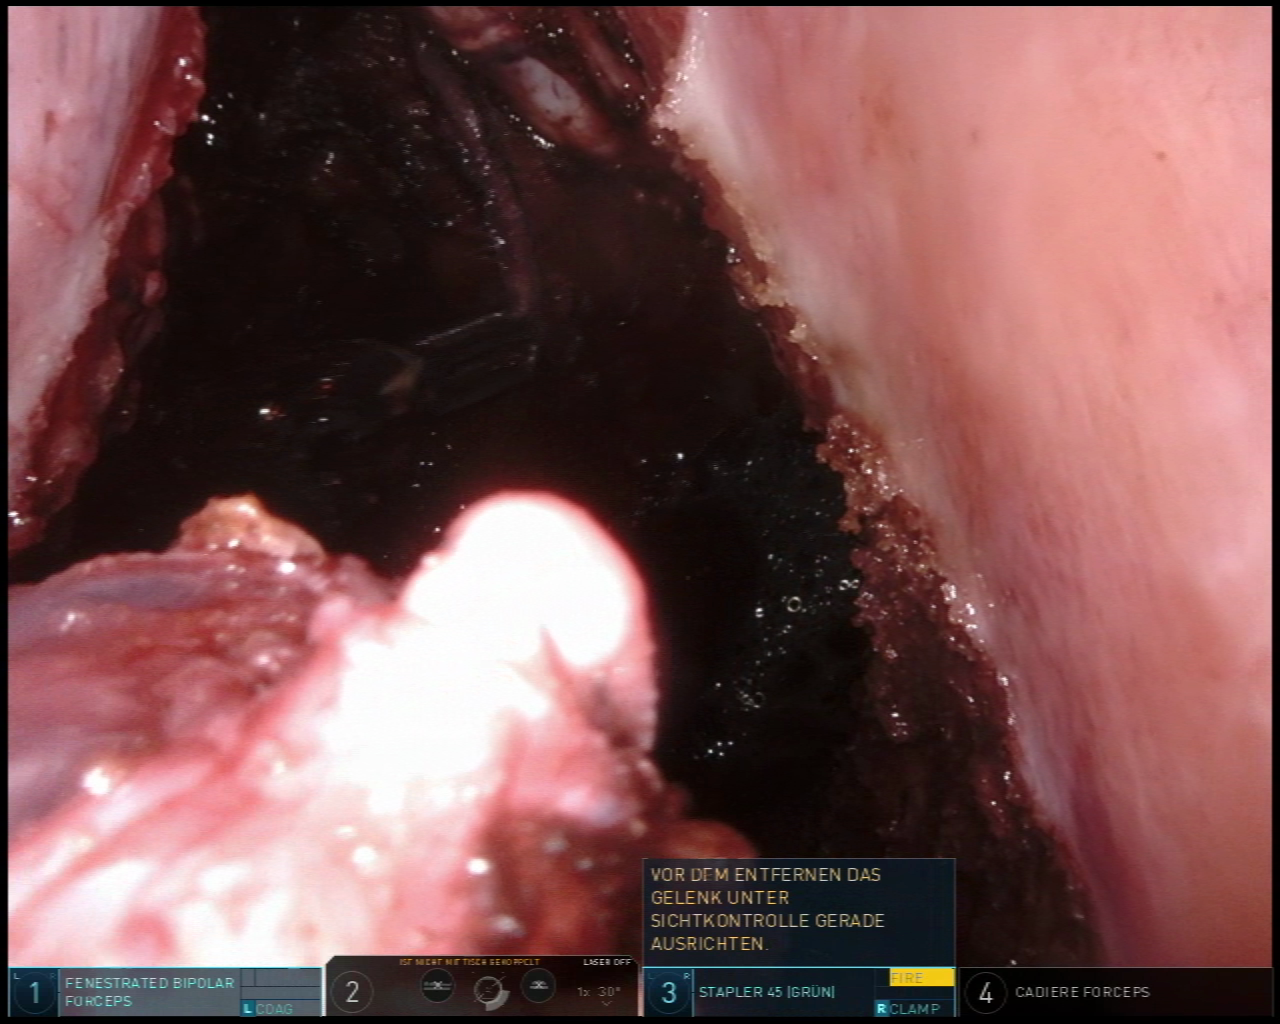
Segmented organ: vesicular_glands
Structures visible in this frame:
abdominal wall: no
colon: no
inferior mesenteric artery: no
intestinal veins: no
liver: no
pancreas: no
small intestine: no
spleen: no
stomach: no
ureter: no
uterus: no
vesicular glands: yes